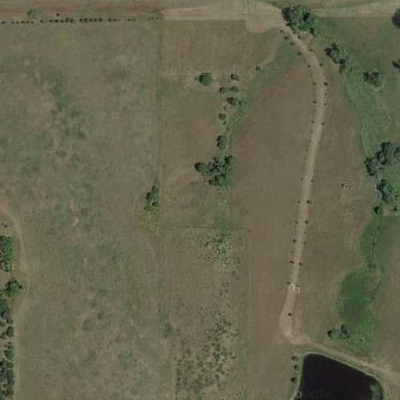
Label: aGrass